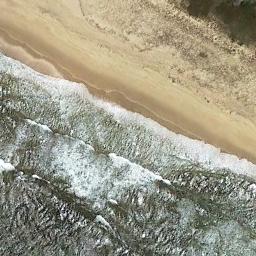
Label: beach